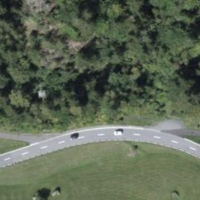
EUNIS habitat code: 43
Species observed at this site:
Clinopodium vulgare
Asplenium trichomanes
Daucus carota
Fragaria vesca
Corylus avellana